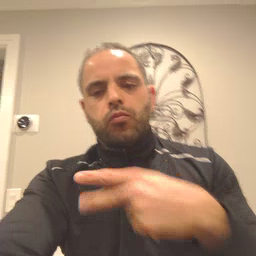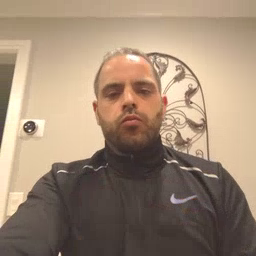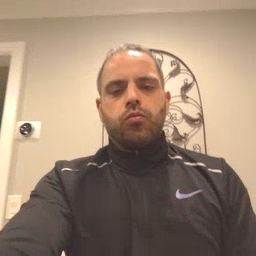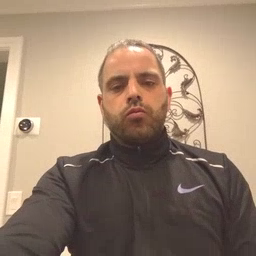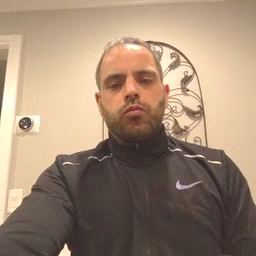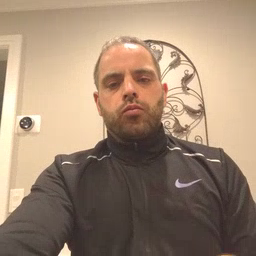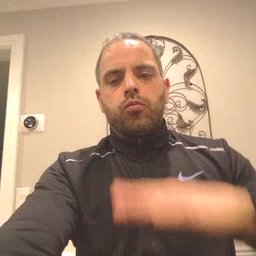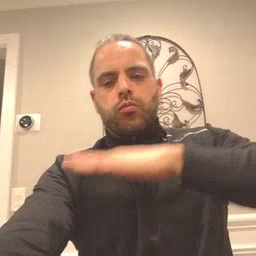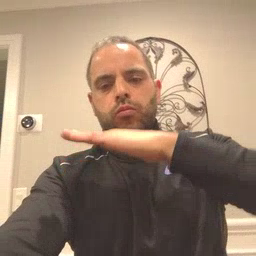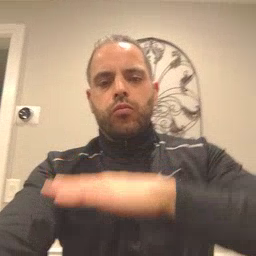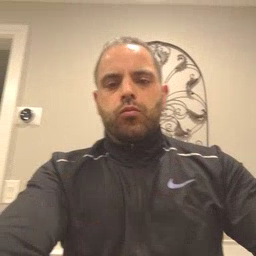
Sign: table